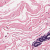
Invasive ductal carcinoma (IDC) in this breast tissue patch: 0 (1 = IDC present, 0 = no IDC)